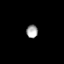
Tissue: prostate
Cell type: B cells
Senescence score: 0.7575
Nuclear area (px): 145
Mean DAPI intensity: 165.214